Interaction volume radius: 10 \u00c5
Interaction volume height: 20 \u00c5
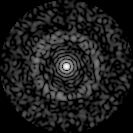
Disorder parameter: 0.8398